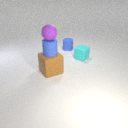
small blue rubber cylinder to the left of small cyan rubber cube